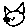
Label: cat